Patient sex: M
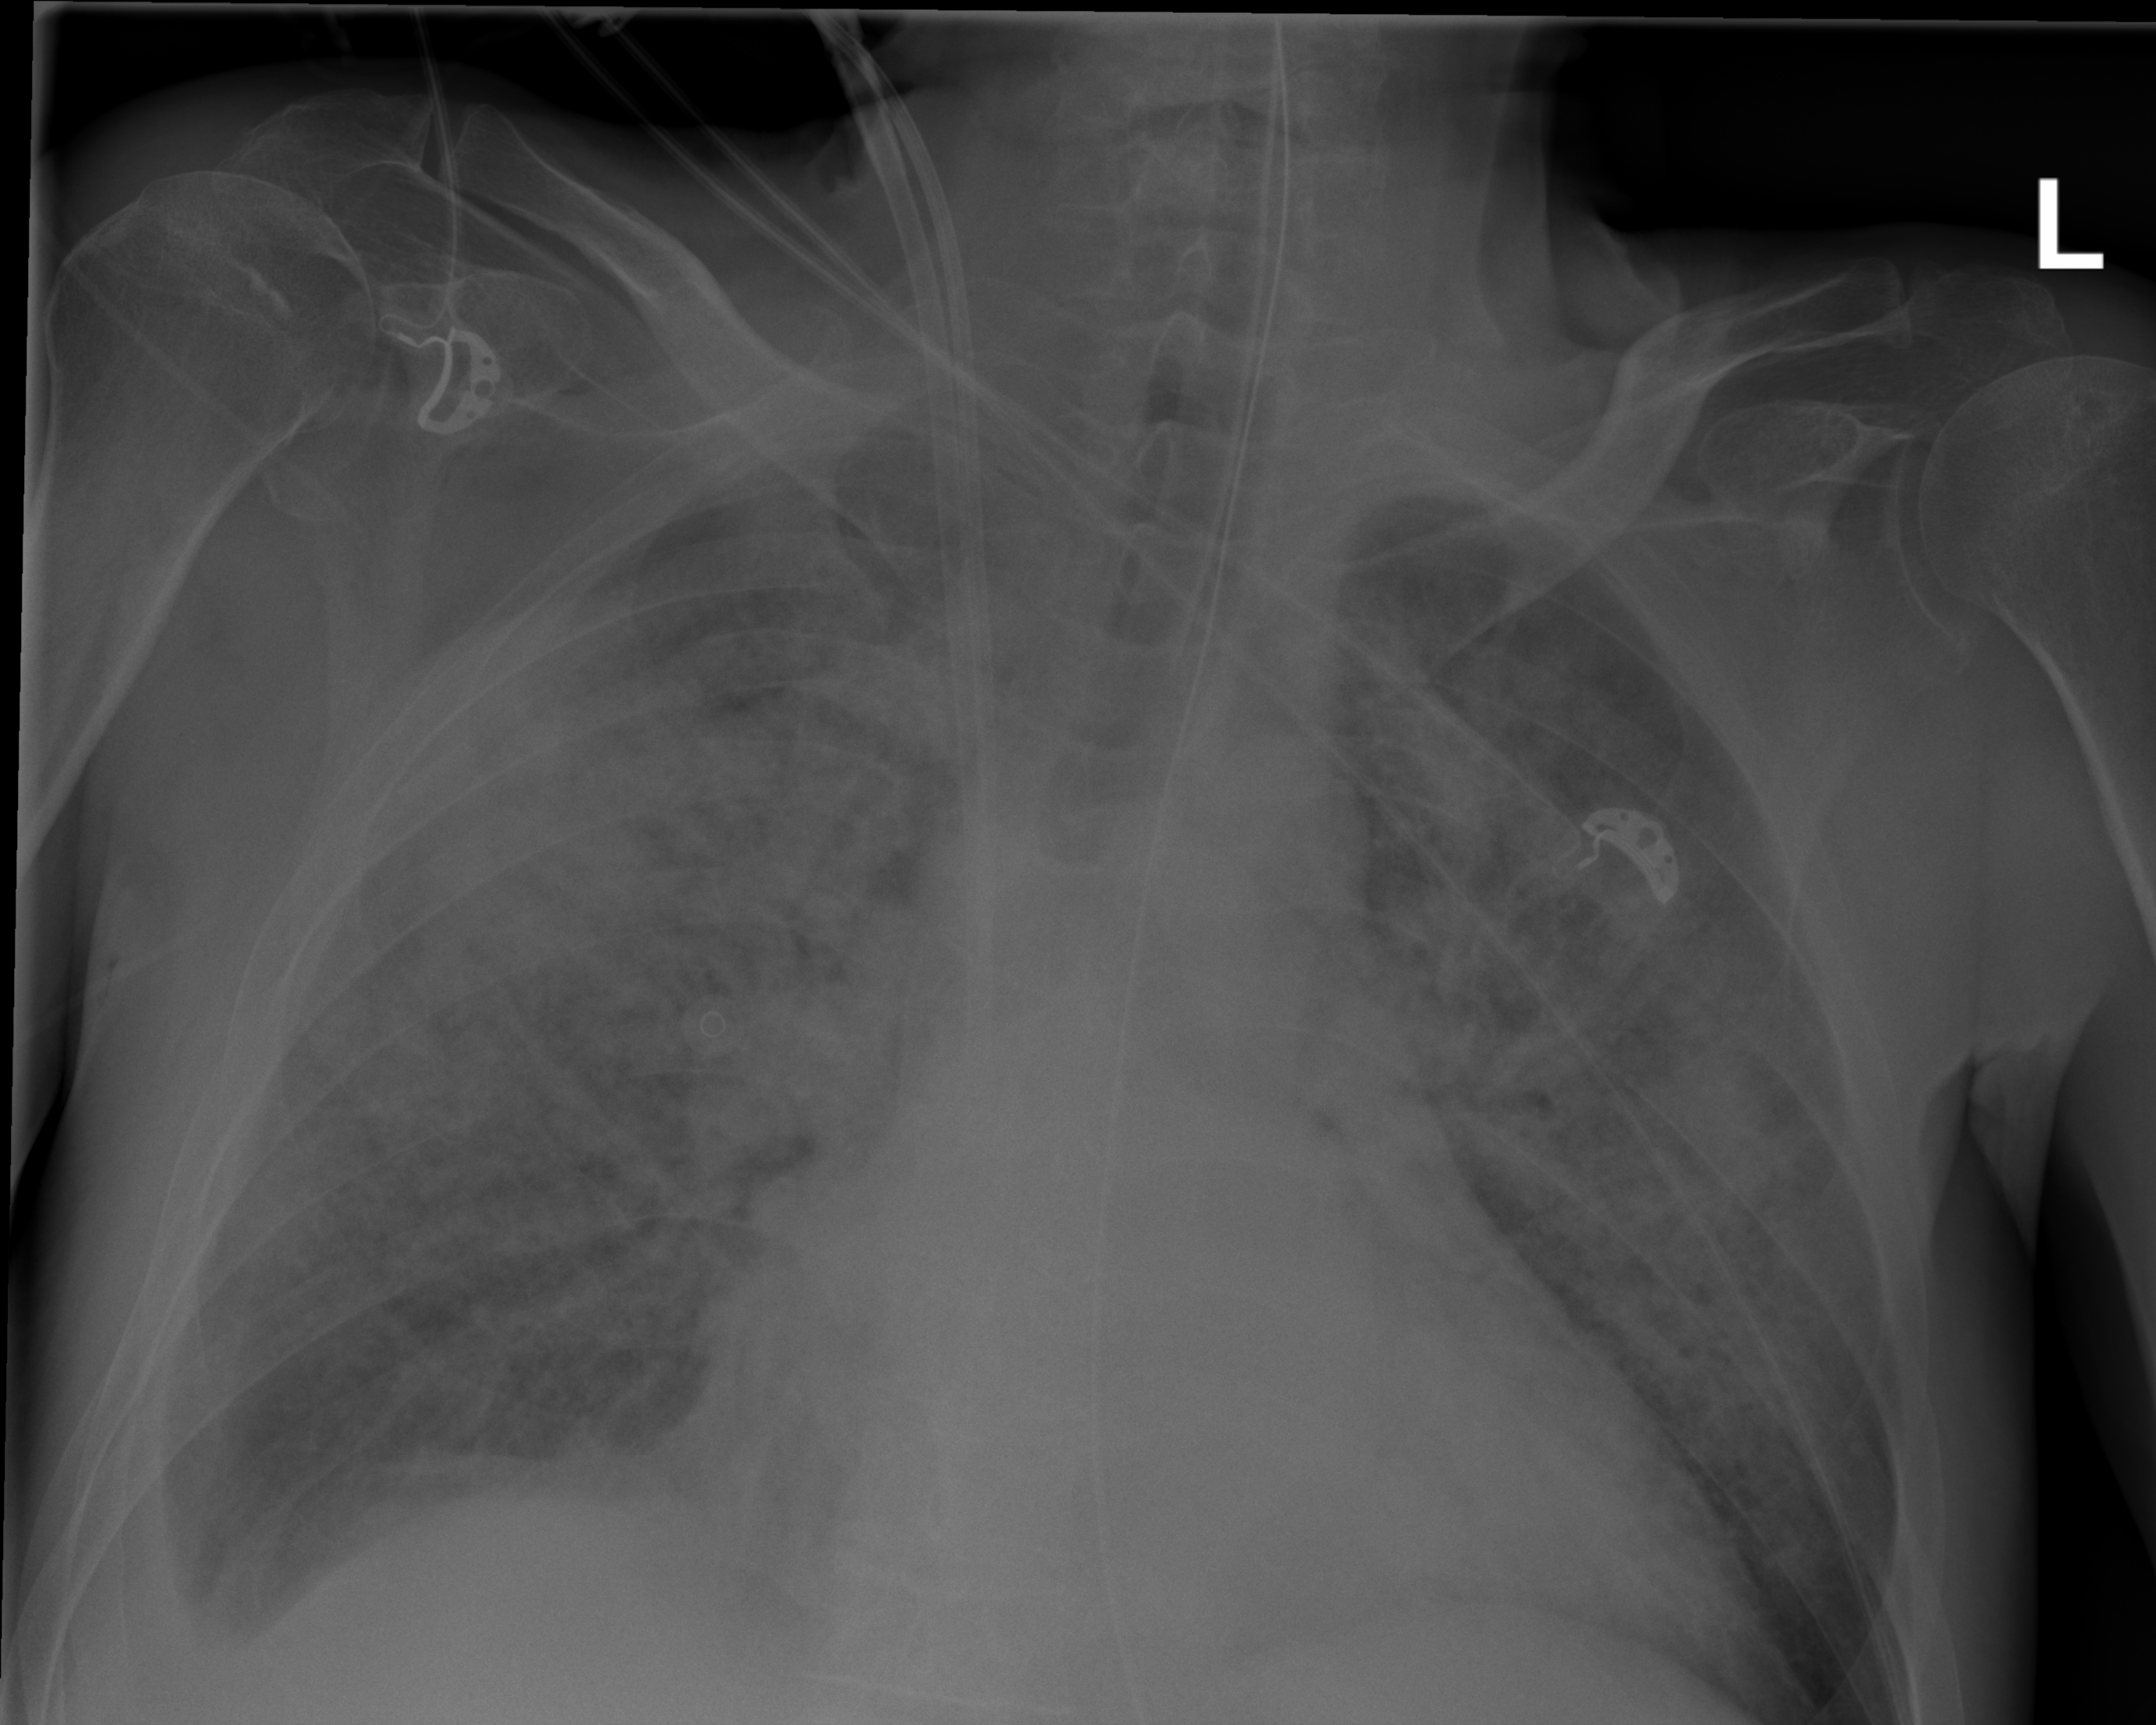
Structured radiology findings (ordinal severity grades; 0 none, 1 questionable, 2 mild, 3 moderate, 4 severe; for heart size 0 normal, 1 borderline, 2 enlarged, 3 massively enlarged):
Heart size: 1
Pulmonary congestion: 4
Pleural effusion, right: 3
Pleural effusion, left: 0
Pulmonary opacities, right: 4
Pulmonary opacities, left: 4
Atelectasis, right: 2
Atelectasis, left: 2